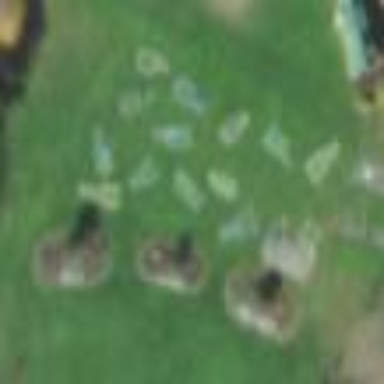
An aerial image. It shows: Miniature golf leisure land.